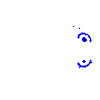
Particle: pion